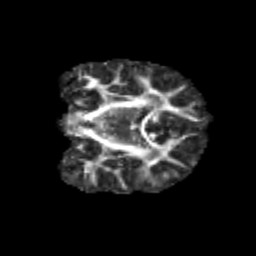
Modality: FA
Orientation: coronal
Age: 10
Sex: male
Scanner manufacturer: siemens
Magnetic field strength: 3 T
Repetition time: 3.8 s
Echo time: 0.07 s